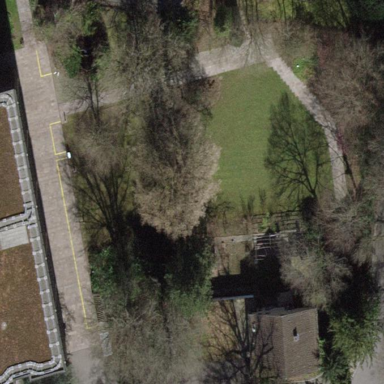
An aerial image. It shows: Lovely park for leisure and relaxation.